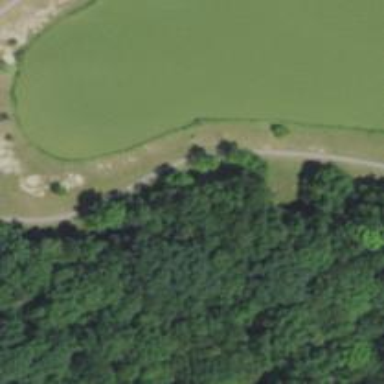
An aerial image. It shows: Pathway for golfing.